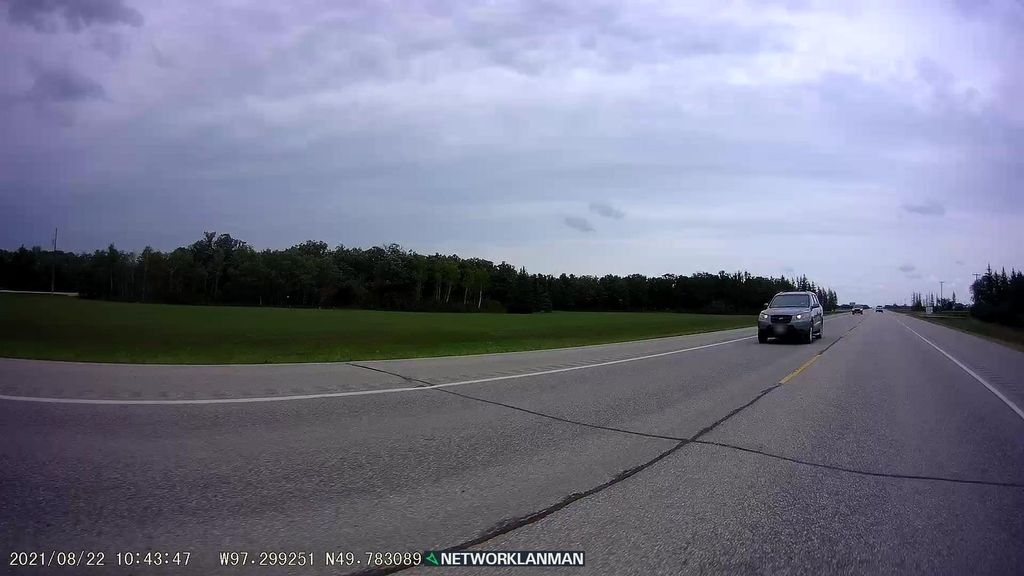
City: winnipeg